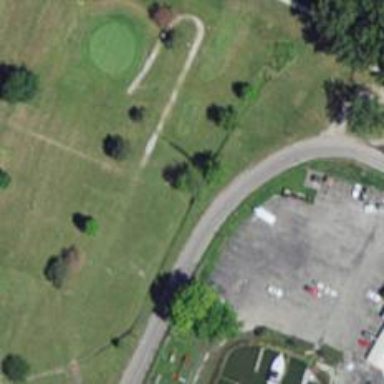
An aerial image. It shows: Path for both roads and golfers.